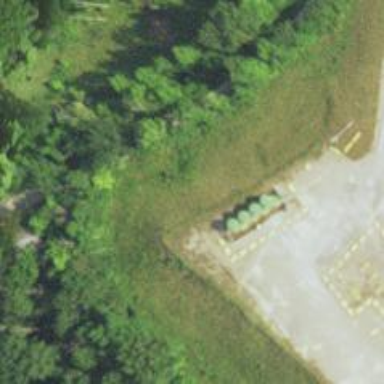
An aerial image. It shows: Storage tank with man-made structure.